Field crop: tomato
Growth stage: 1
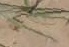
Species: cyperus